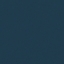
Land use / land cover class: SeaLake